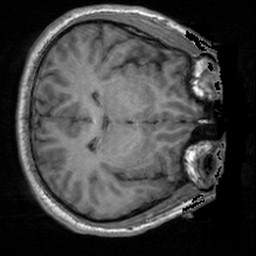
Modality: T1w
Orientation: axial
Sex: male
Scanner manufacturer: siemens
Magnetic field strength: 3 T
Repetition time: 1.9 s
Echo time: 0.00226 s